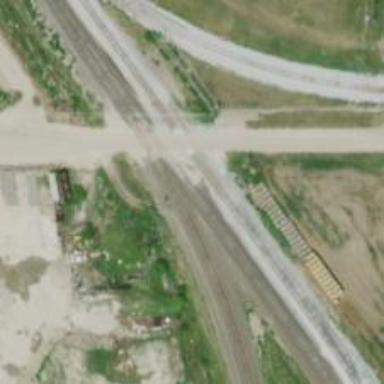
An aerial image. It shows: Railway signal.